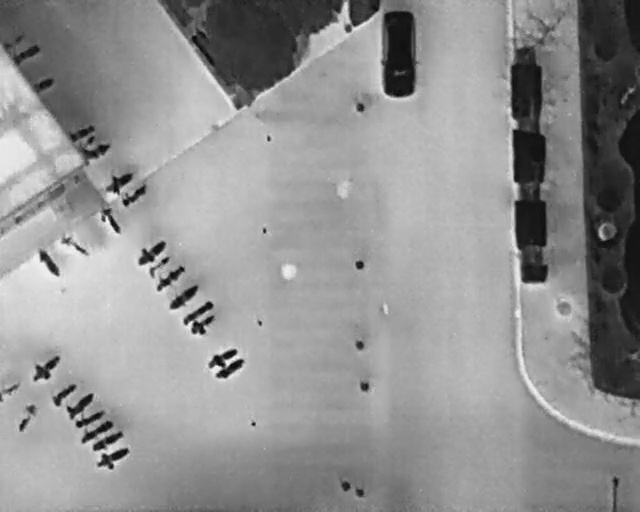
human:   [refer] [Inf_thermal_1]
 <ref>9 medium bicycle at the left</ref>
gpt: <box>[[16, 32, 20, 39, 156], [19, 34, 22, 41, 147], [22, 45, 24, 52, 142], [23, 49, 25, 54, 142], [25, 50, 27, 58, 142], [27, 54, 29, 61, 142], [15, 41, 19, 44, 154], [8, 46, 14, 49, 127], [4, 49, 10, 52, 141]]</box>

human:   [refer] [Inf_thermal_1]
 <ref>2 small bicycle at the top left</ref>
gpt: <box>[[5, 13, 7, 19, 154], [13, 25, 14, 30, 130]]</box>

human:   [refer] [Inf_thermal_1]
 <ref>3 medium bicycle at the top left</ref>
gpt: <box>[[3, 7, 5, 13, 154], [11, 22, 13, 29, 154], [13, 26, 16, 32, 159]]</box>

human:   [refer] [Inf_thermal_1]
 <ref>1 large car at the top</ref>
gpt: <box>[[55, 6, 69, 14, 2]]</box>

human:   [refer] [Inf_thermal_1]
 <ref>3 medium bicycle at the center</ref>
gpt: <box>[[29, 57, 31, 64, 144], [30, 60, 33, 66, 144], [33, 66, 35, 73, 144]]</box>

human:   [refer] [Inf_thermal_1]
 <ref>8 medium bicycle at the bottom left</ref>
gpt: <box>[[16, 86, 19, 93, 153], [15, 82, 17, 89, 153], [13, 80, 15, 88, 153], [13, 78, 15, 85, 156], [11, 75, 13, 82, 141], [9, 73, 10, 79, 141], [5, 68, 8, 75, 141], [1, 79, 6, 82, 25]]</box>